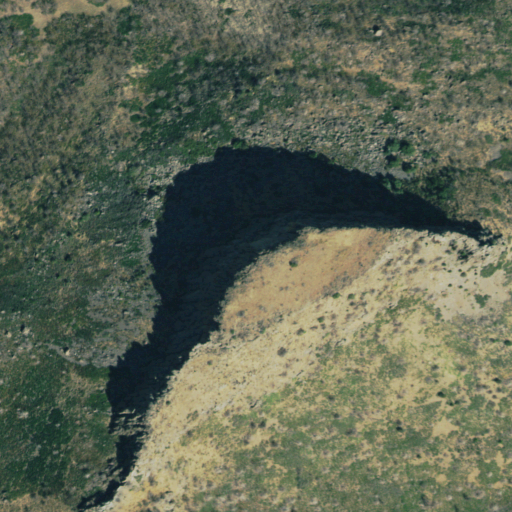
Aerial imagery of mountain in Colorado named Saddle Rock containing evergreen forest, grassland, shrub, deciduous forest, and open water